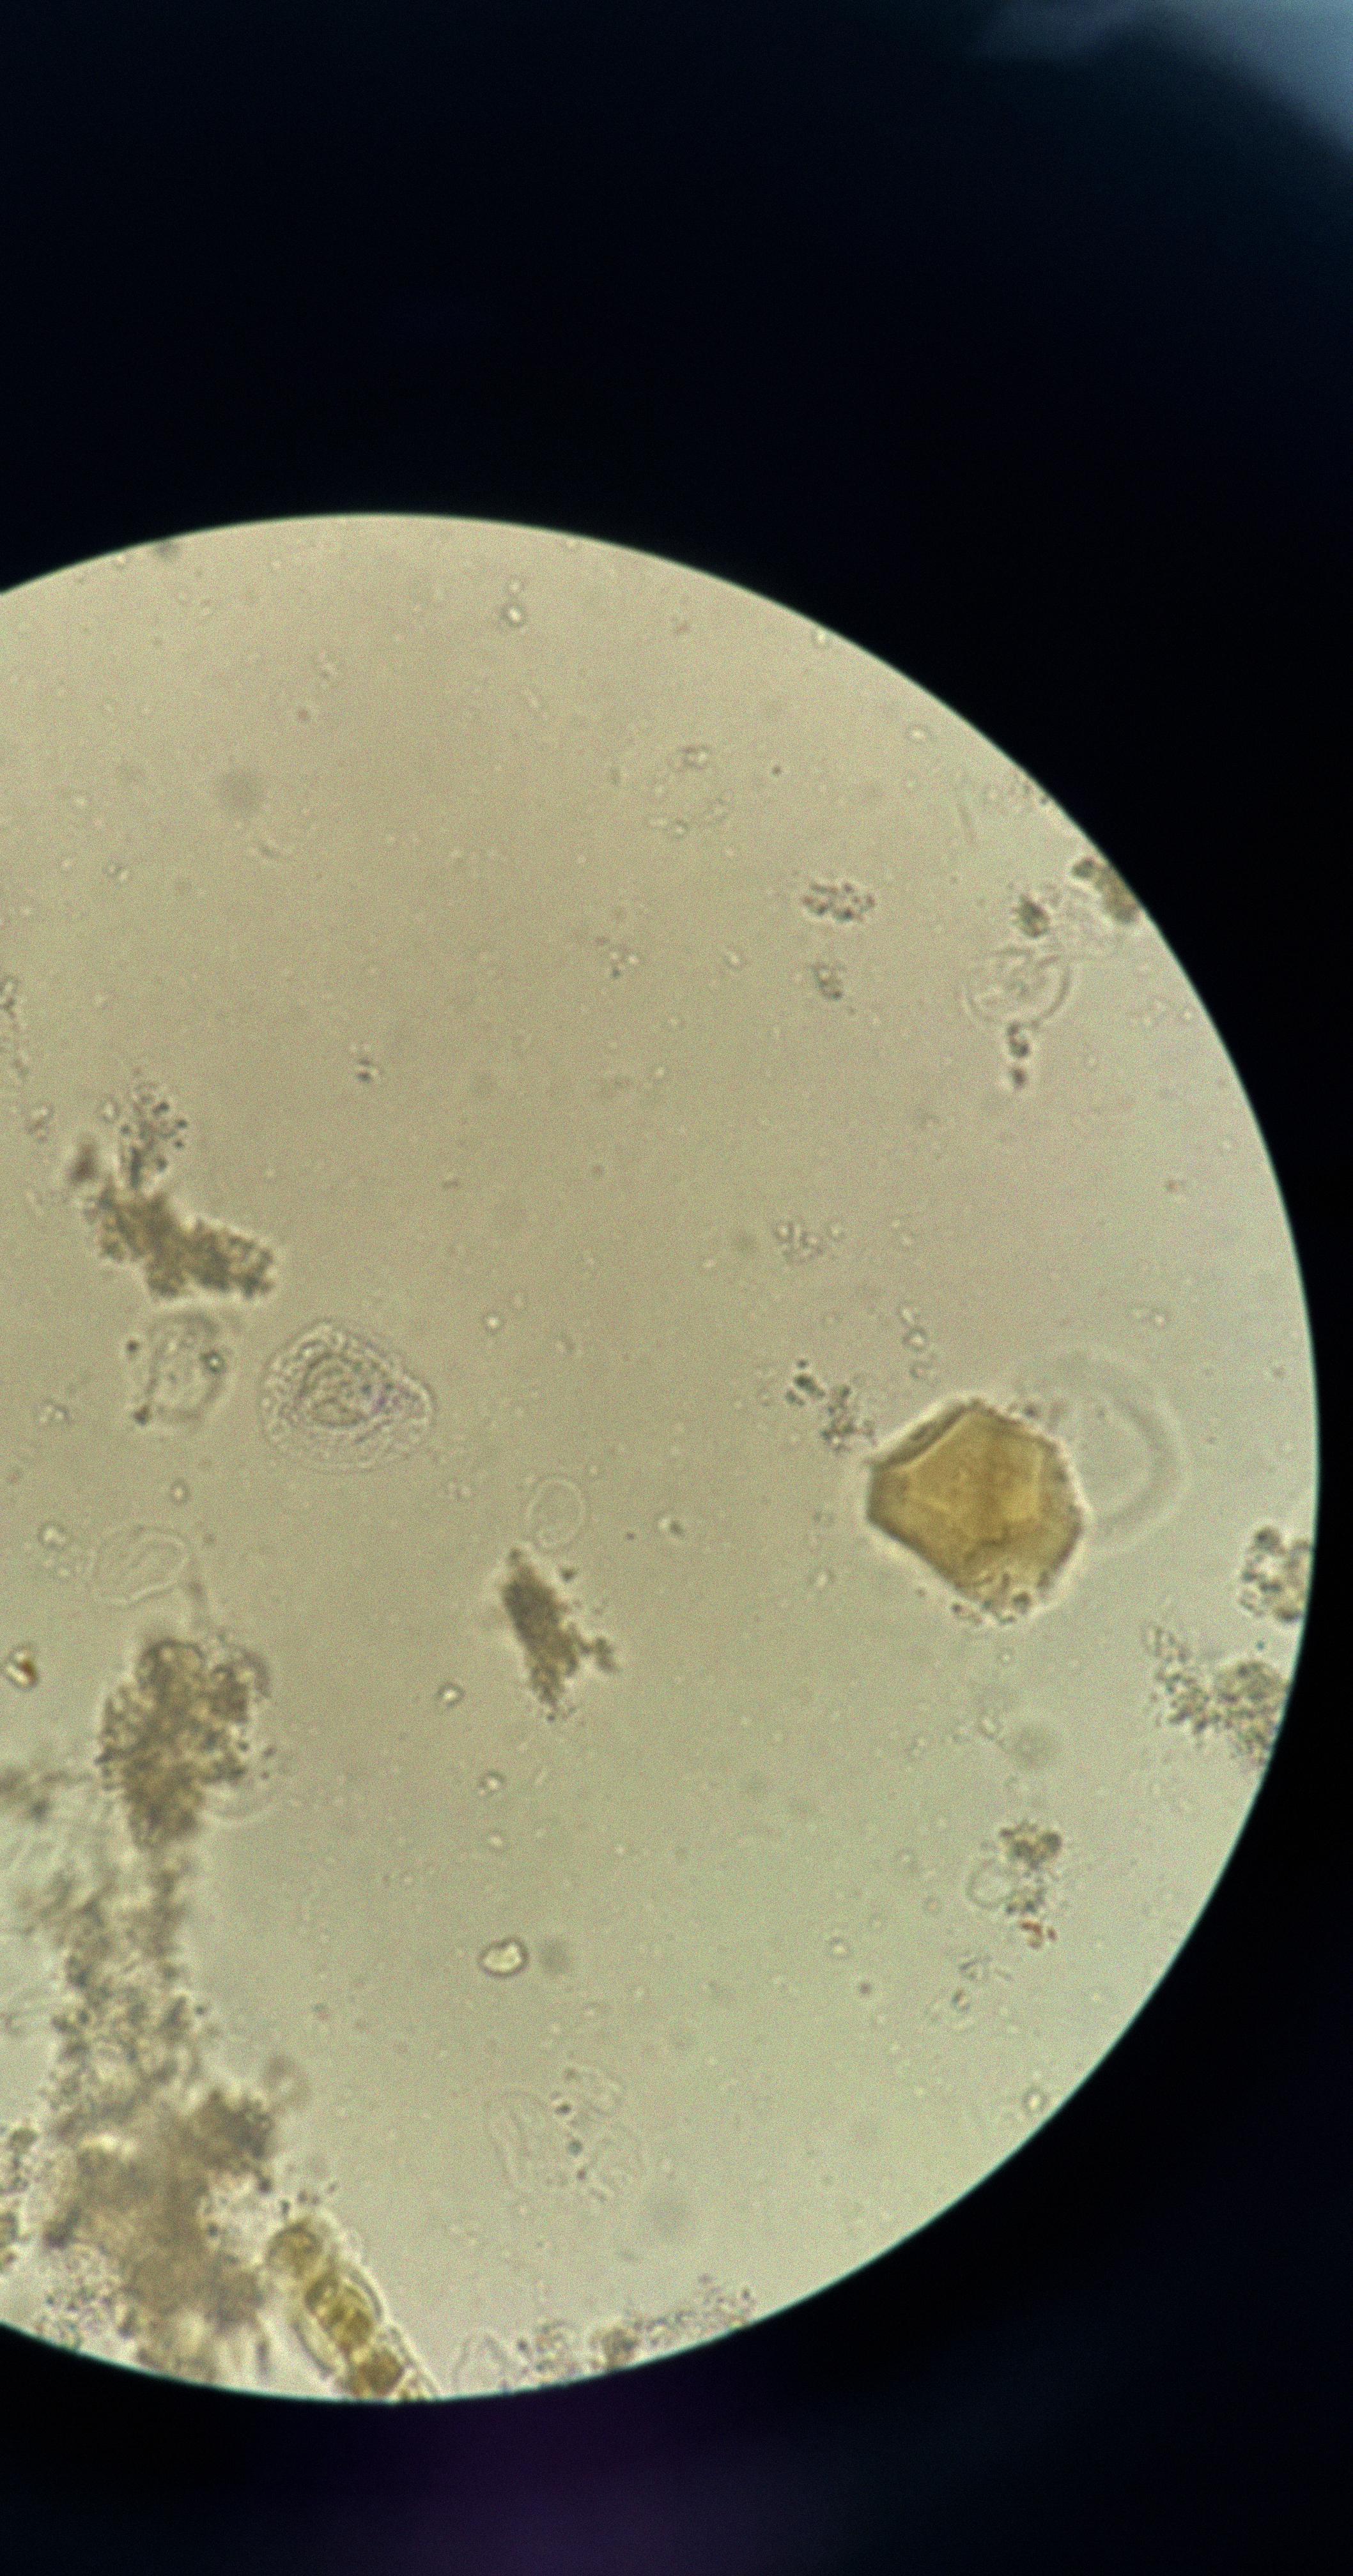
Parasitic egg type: Hymenolepis nana